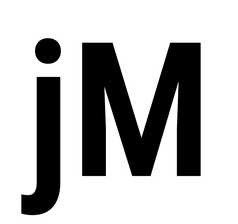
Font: Roboto_Condensed_SemiBold